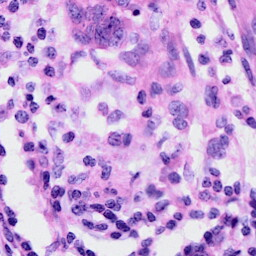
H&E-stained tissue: Cervix